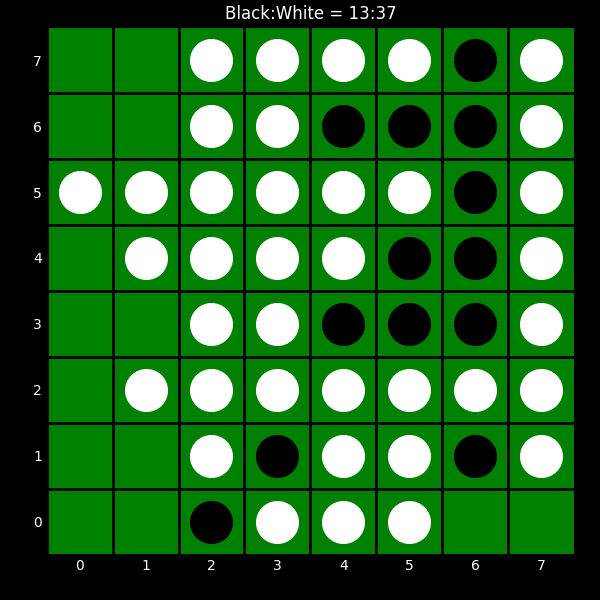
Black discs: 13
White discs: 37